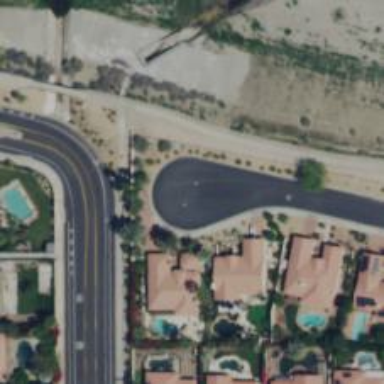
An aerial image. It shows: Turning loop on the road.